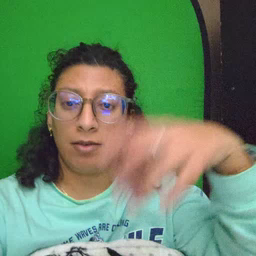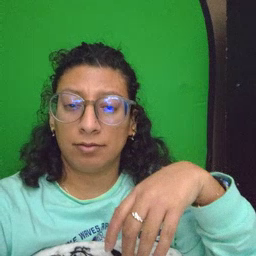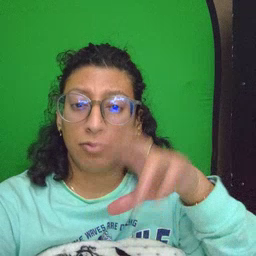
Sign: no